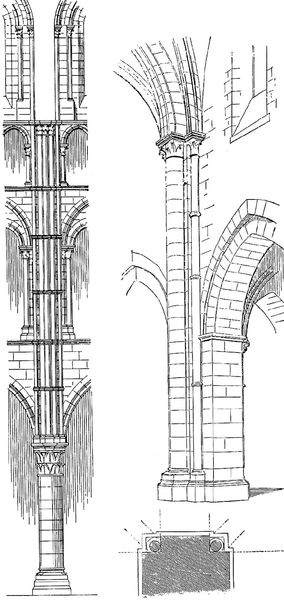
Titel: Aufriss des Mittelschiffes der Kathedrale von Laon und der Abteikirche Saint-Martin
Standort: Laon (EU - F)
Schlagwörter: weiß, fenster, grau, pfeiler, schwarz, skizze, säule, säulen, zeichnung, architektur, sockel, steine, kirche, gotik, bogen, grafik, graphik, empore, pilaster, detail, bögen, fugen, druck, schraffur, entwurf, kapitelle, kapitell, dienst, gotisch, spitzbogen, spitzbögen, geschosse, plan, basis, stockwerke, aufriss, bauzeichnung, romanisch, seule, frühgotisch, architektur sakral